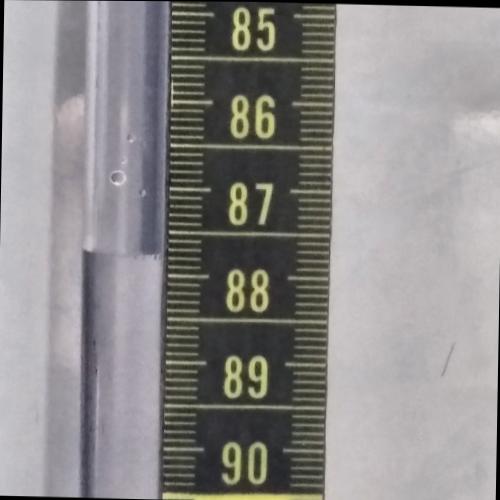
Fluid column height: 87.8 cm